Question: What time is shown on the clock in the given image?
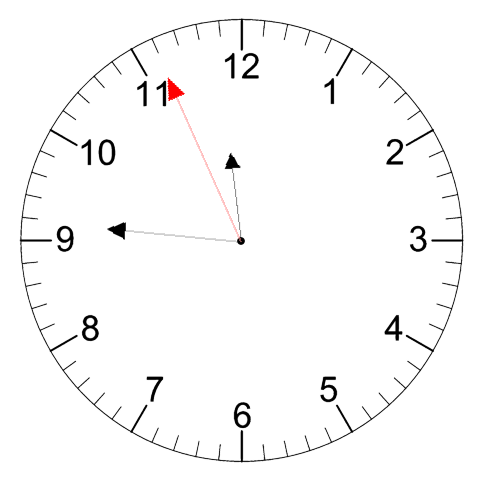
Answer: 11:45:56